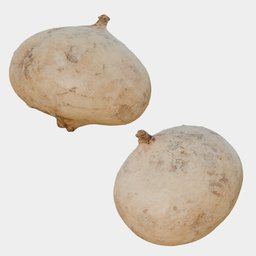
Label: nature